Question: A tricky question on VBA
Please see pictures for your accurate view of the problem
If you type on Google "SEC EDGAR"  as you can see in the last picture we have the element and it's name.
Is there anyway to pull this thing by using VBA and put it in the Excel cell of our
preference?
I am a beginner in VBA so please be kind to also explain the code a little more and also what References are we adding from Tools in VBE and why.
.) **For example in '<Current>' 5 '</Current)>' something that will pull the 5 and populate a cell designated in the code block and some instructions so i can hold on to it and study the code****
THIS QUESTION IS ANSWERED. IN ORDER FOR THE CODE IN THE ANSWER TO WORK YOU MUST HAVE TURNED ON THE Microsoft XML, V6.0 on the VBE's Tools-->References
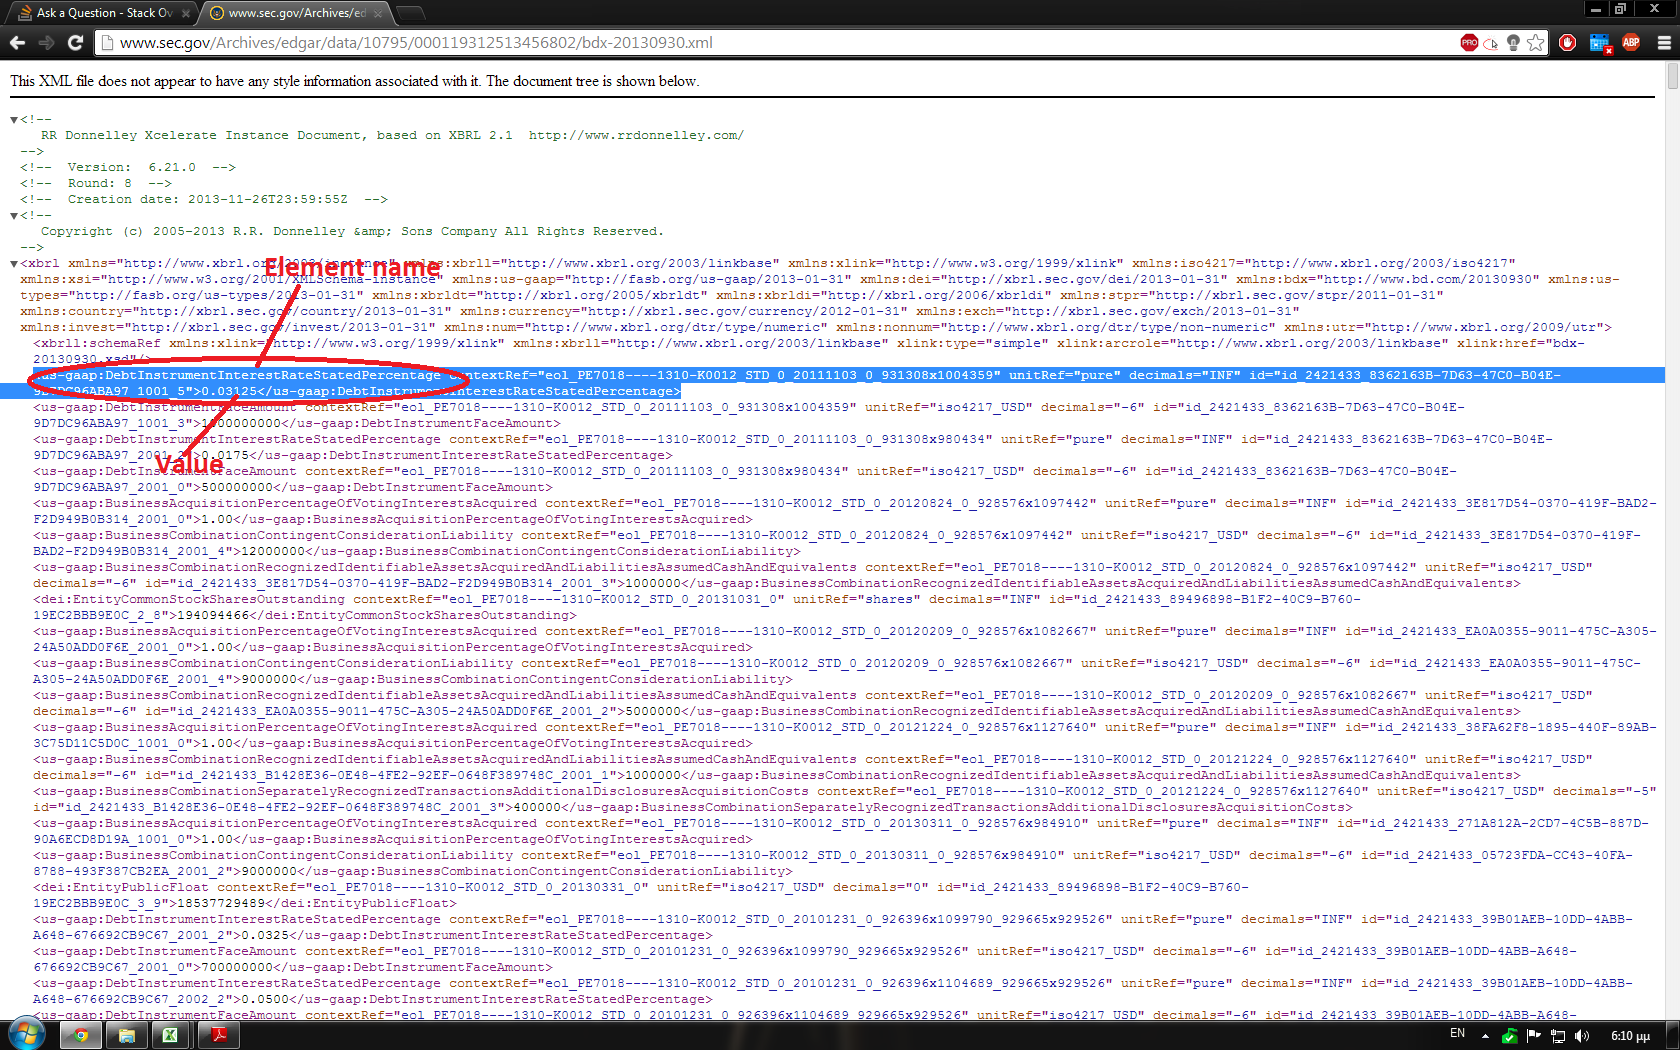
Answer: You should still try and learn about <URL> but to get you started you can start with the following and modify it as needed. If you need a lot of values it would be worth looping the 'ChildNodes' of 'objXMLNodexbrl' as a lot of the nodes also seem to be duplicated.
instead of using '<Current>' in my sample I used an actual value for 'us-gaap:DebtInstrumentInterestRateStatedPercentage' (the one you had circled in your question)
'''
Sub GetNode()
Dim strXMLSite As String
Dim objXMLHTTP As MSXML2.XMLHTTP
Dim objXMLDoc As MSXML2.DOMDocument
Dim objXMLNodexbrl As MSXML2.IXMLDOMNode
Dim objXMLNodeDIIRSP As MSXML2.IXMLDOMNode
Set objXMLHTTP = New MSXML2.XMLHTTP
Set objXMLDoc = New MSXML2.DOMDocument
strXMLSite = "http://www.sec.gov/Archives/edgar/data/<PHONE>513456802/bdx-20130930.xml"
objXMLHTTP.Open "POST", strXMLSite, False
objXMLHTTP.send
objXMLDoc.LoadXML (objXMLHTTP.responseText)
Set objXMLNodexbrl = objXMLDoc.SelectSingleNode("xbrl")
Set objXMLNodeDIIRSP = objXMLNodexbrl.SelectSingleNode("us-gaap:DebtInstrumentInterestRateStatedPercentage")
Worksheets("Sheet1").Range("A1").Value = objXMLNodeDIIRSP.Text
End Sub
'''